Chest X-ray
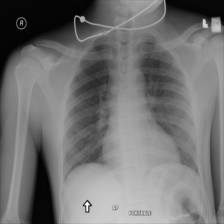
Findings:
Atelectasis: negative
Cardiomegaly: negative
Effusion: negative
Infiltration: negative
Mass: negative
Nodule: negative
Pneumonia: negative
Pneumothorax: negative
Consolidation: negative
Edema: negative
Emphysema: negative
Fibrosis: negative
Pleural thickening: negative
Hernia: negative